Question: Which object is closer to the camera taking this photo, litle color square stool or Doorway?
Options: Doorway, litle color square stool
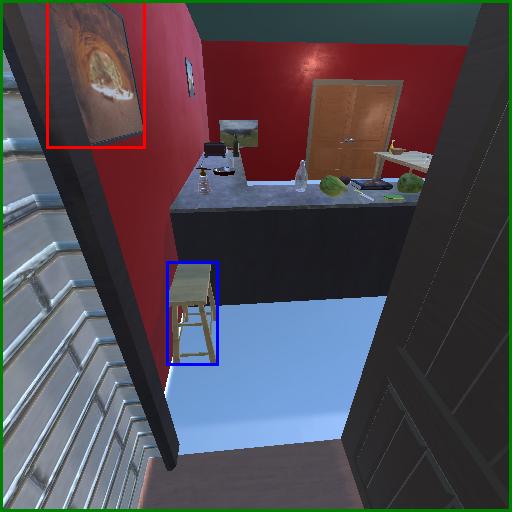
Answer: Doorway